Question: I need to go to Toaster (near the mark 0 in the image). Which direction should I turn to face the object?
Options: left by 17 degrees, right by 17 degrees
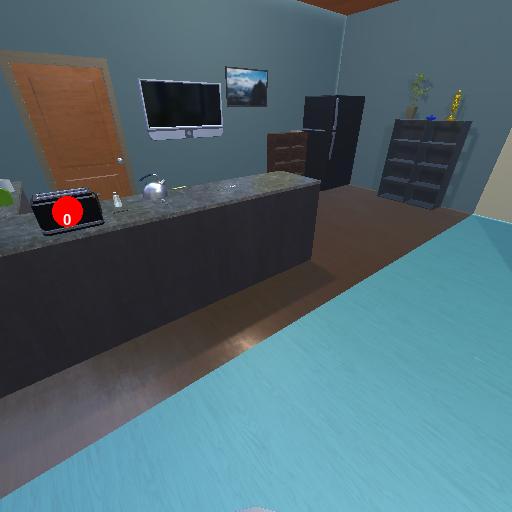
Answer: left by 17 degrees